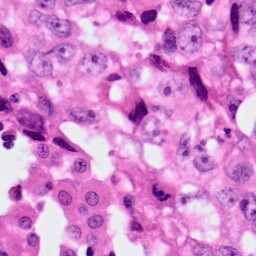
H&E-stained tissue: Lung